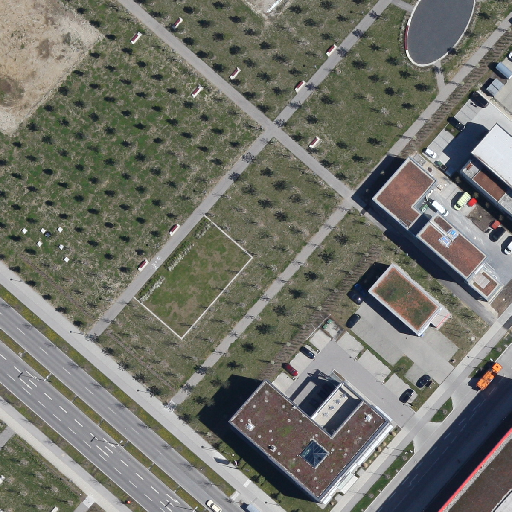
Referring expression: building along the road